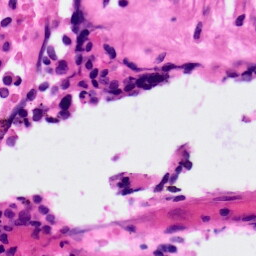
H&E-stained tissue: Ovarian